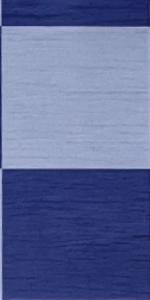
Label: Empty